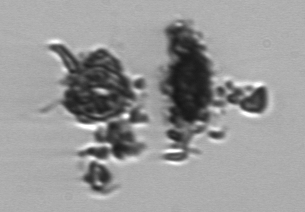
Label: Thalassiosira_TAG_external_detritus